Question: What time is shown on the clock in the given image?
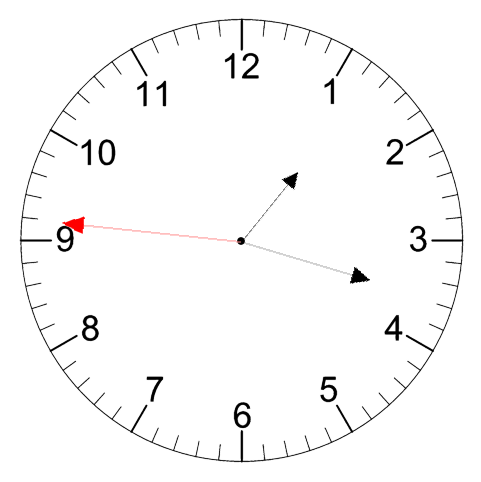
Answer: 01:17:46